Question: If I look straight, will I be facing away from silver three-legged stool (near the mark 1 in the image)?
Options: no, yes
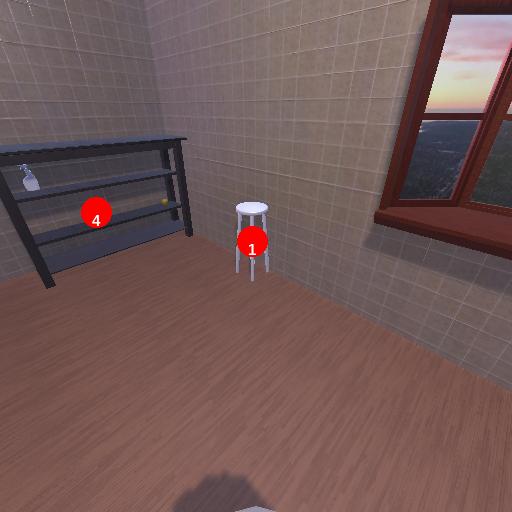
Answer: no